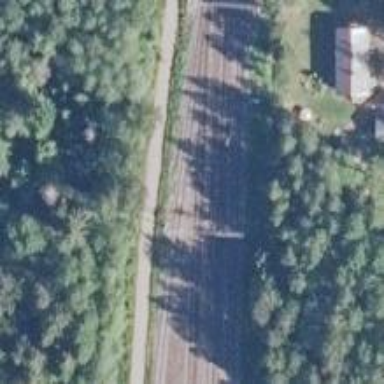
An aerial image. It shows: Wedge is used for the railway derail.